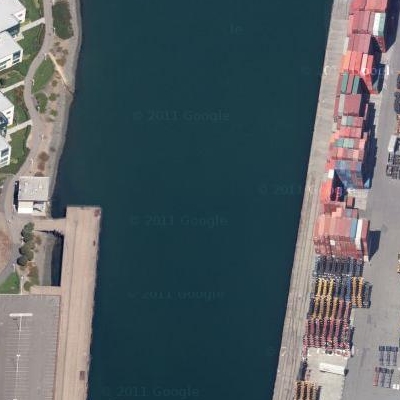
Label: dRiverLake